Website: lowes
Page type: review-order
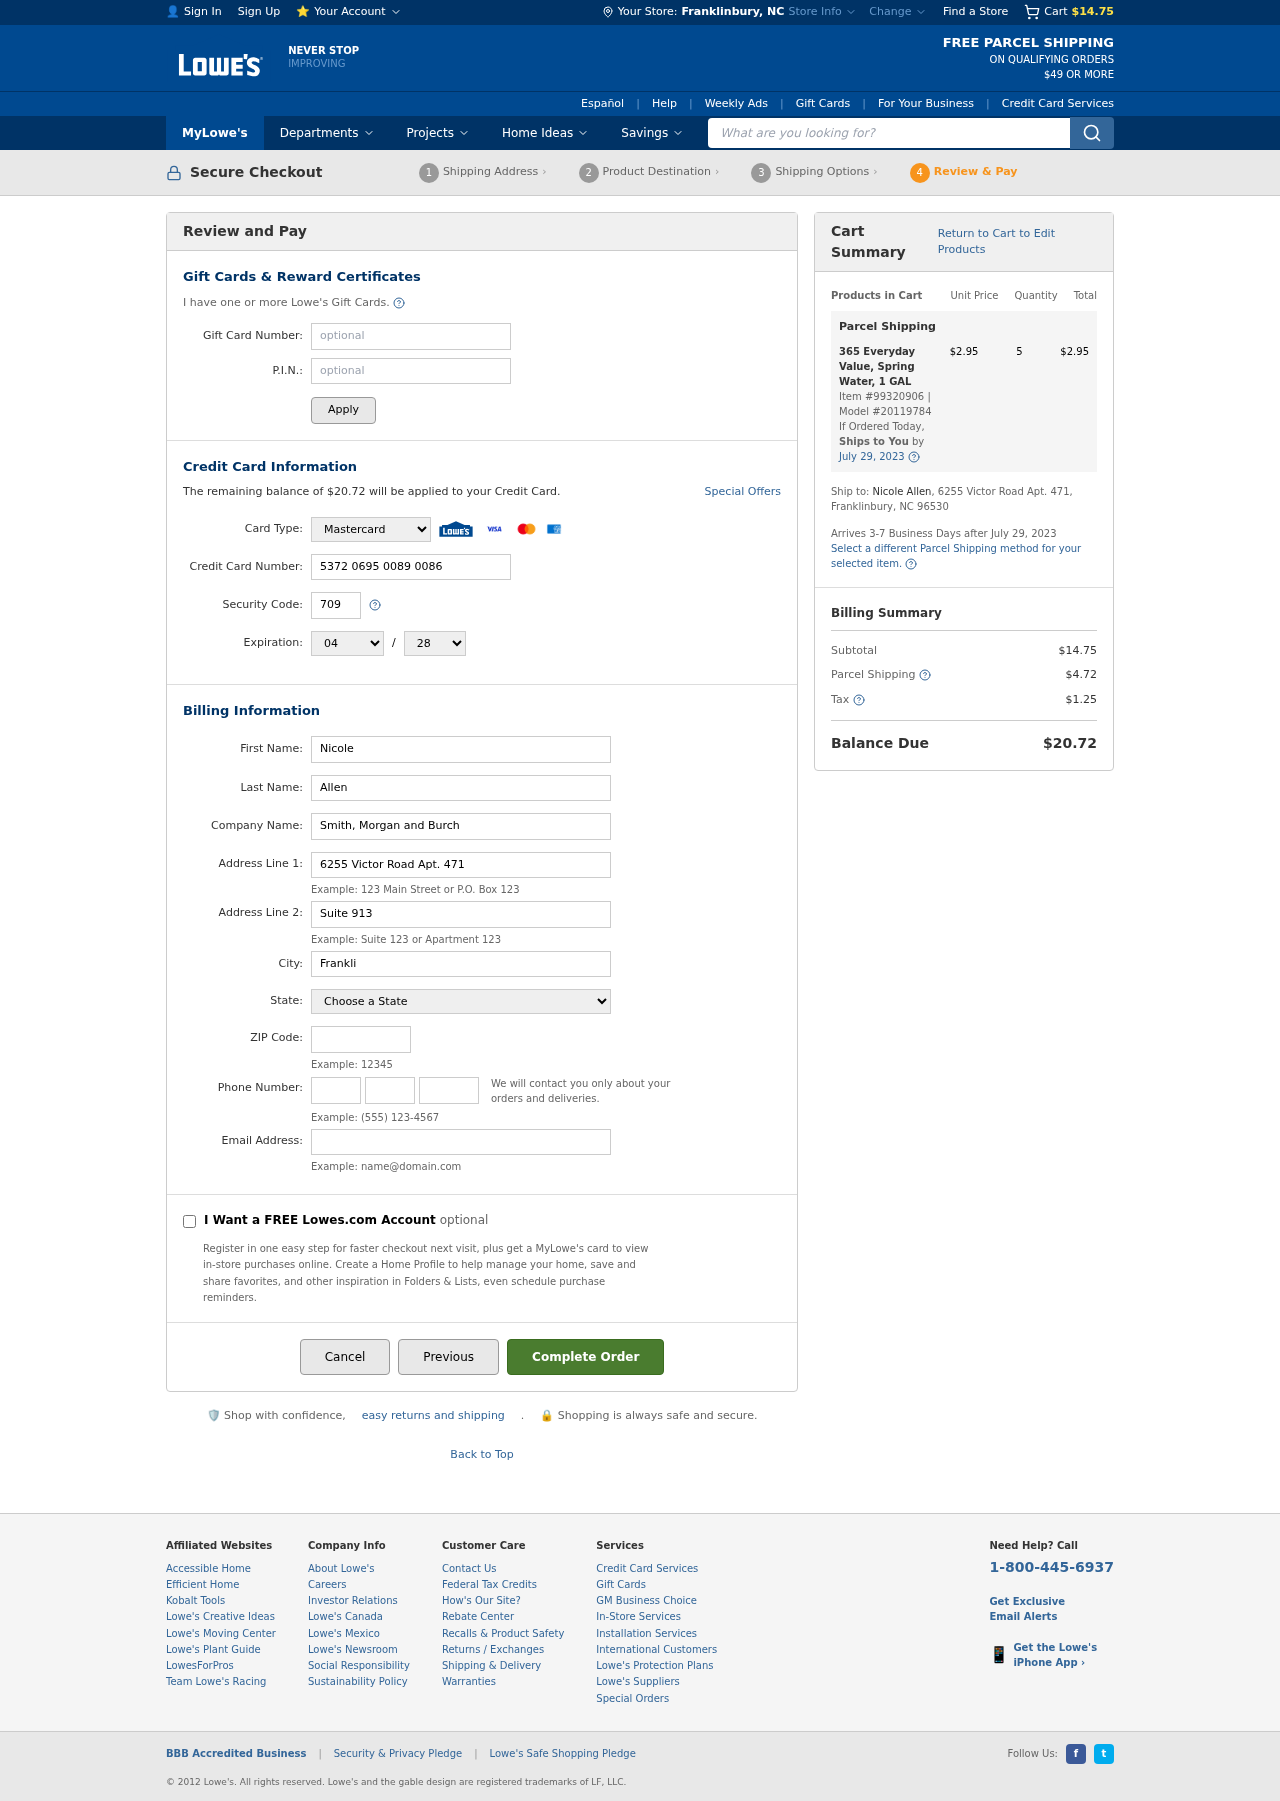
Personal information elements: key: PII_CARD_CVV
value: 709
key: PII_CARD_EXPIRY_MONTH
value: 04
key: PII_CARD_EXPIRY_YEAR
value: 28
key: PII_CARD_NUMBER
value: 5372 0695 0089 0086
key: PII_CARD_TYPE
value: Mastercard
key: PII_CITY
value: Franklinbury
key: PII_CITY_STATE
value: Franklinbury, NC
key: PII_COMPANY
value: Smith, Morgan and Burch
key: PII_EMAIL
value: nallen@yahoo.com
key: PII_FIRSTNAME
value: Nicole
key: PII_LASTNAME
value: Allen
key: PII_PHONE_AREA
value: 440
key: PII_PHONE_PREFIX
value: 507
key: PII_PHONE_SUFFIX
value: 1498
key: PII_POSTCODE
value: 96530
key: PII_STATE
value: North Carolina
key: PII_STREET
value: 6255 Victor Road Apt. 471
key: PII_STREET2
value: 6255 Victor Road Apt. 471
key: PII_STREET2
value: Suite 913
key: PII_FULLNAME2
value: Nicole Allen
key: PII_CITY_STATE_ZIP2
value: Franklinbury, NC 96530
Product elements: key: PRODUCT1_NAME
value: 365 Everyday Value, Spring Water, 1 GAL
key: PRODUCT1_PRICE
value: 2.95
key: PRODUCT1_QUANTITY
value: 5
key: PRODUCT1_ITEM_NUMBER
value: Item #99320906
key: PRODUCT1_MODEL_NUMBER
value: Model #20119784
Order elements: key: ORDER_SUBTOTAL
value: $14.75
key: ORDER_BALANCE_DUE
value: $20.72
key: ORDER_SHIPPING_DATE
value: July 29, 2023
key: ORDER_ITEM_TOTAL
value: $2.95
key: ORDER_SHIPPING_DATE2
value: July 29, 2023
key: ORDER_SHIPPING_COST
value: $4.72
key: ORDER_TAX
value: $1.25
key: ORDER_TOTAL
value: $20.72
Search elements: key: HEADER_SEARCH
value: What are you looking for?